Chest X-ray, PA view. Patient: 67 years old, sex M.
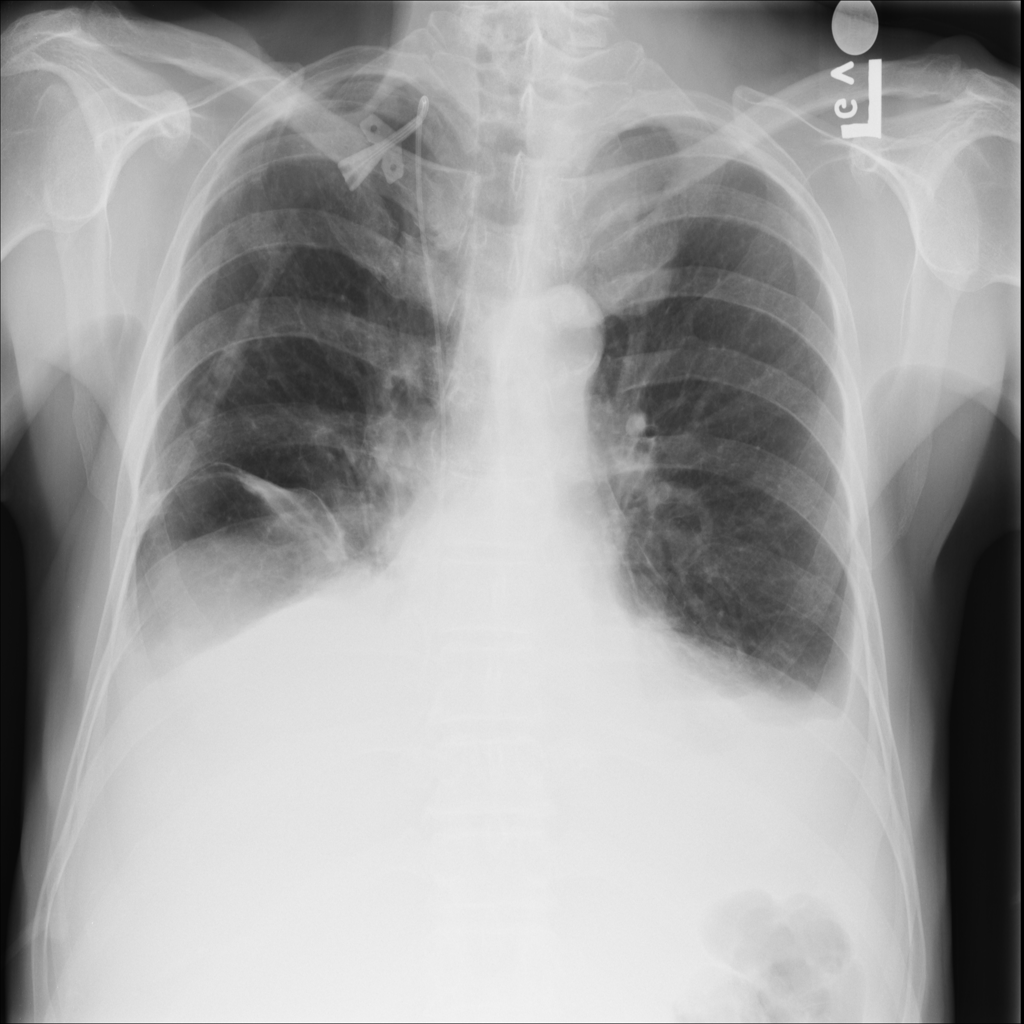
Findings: Effusion